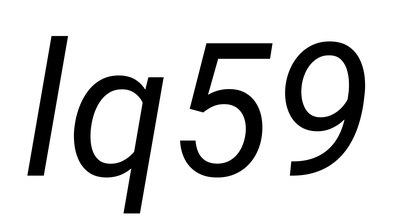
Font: Roboto-Italic_Italic